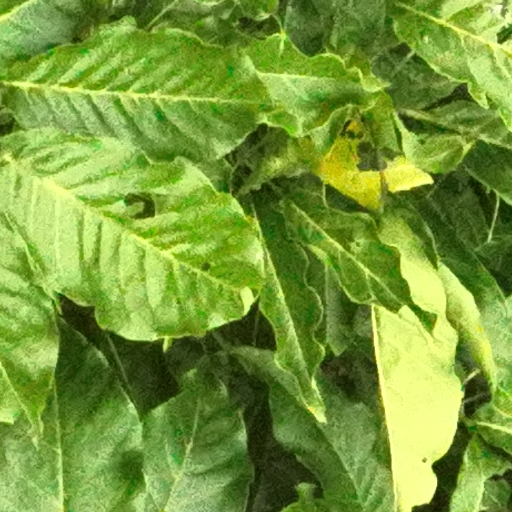
Species: Handroanthus guayacan
GBIF accepted scientific name: Handroanthus guayacan
Crown area (m\u00b2): 136.671